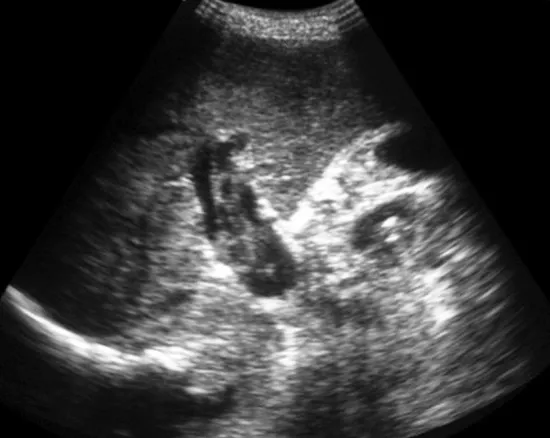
Ultrasonography showed dilated and obstructed portal vein.
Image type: radiology (ultrasound)